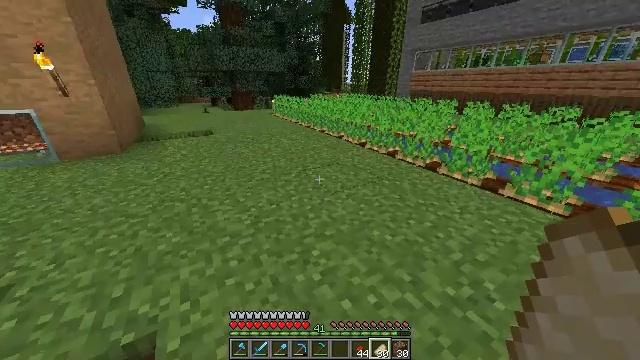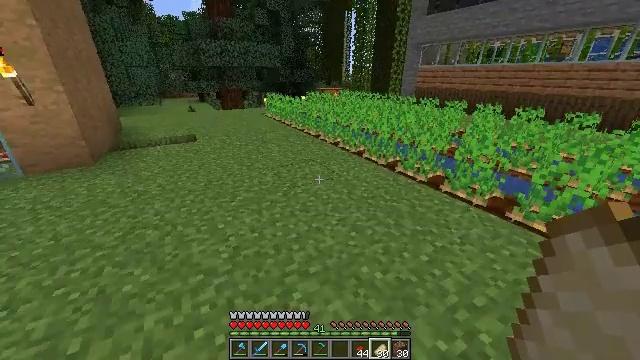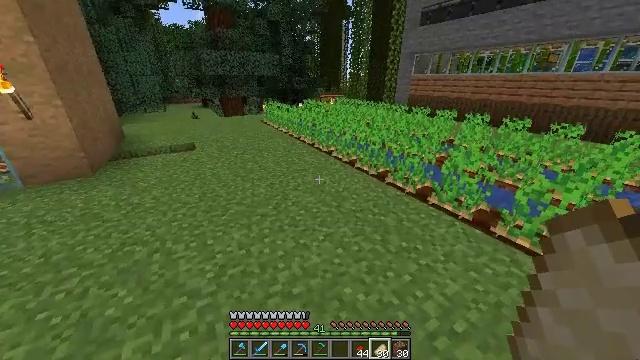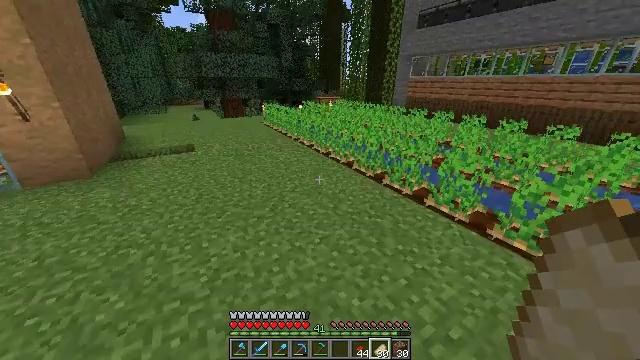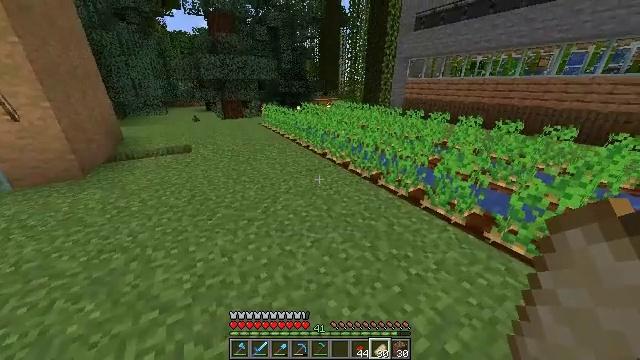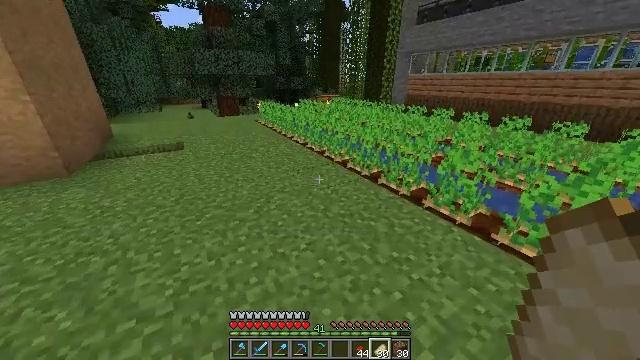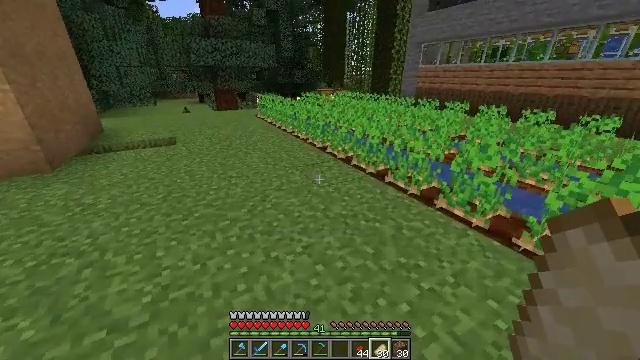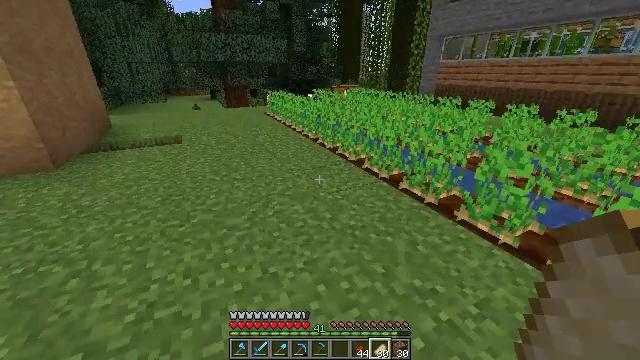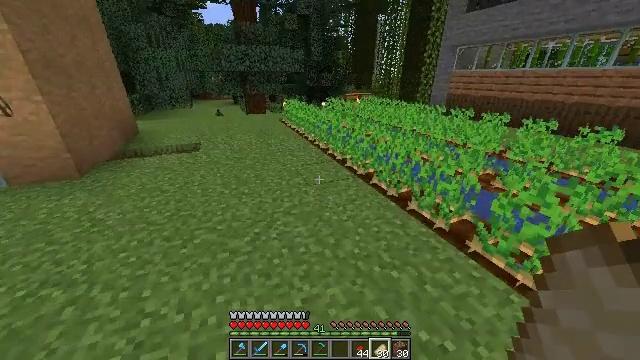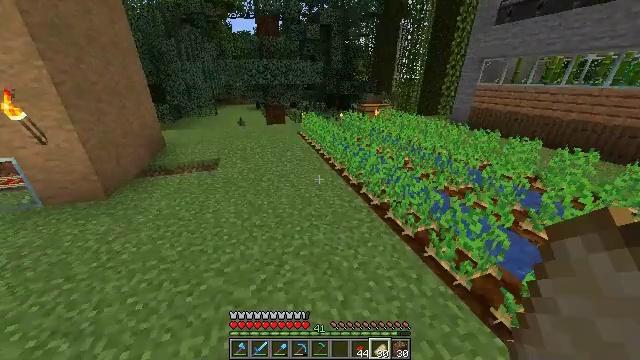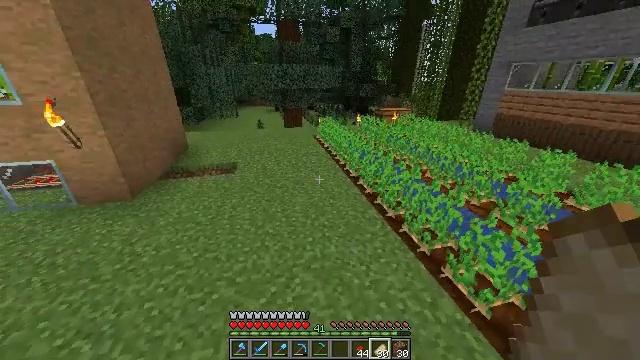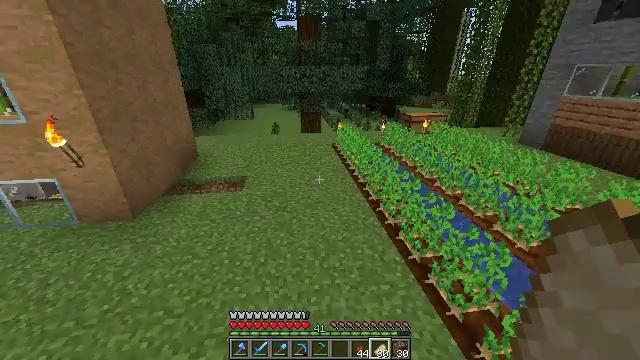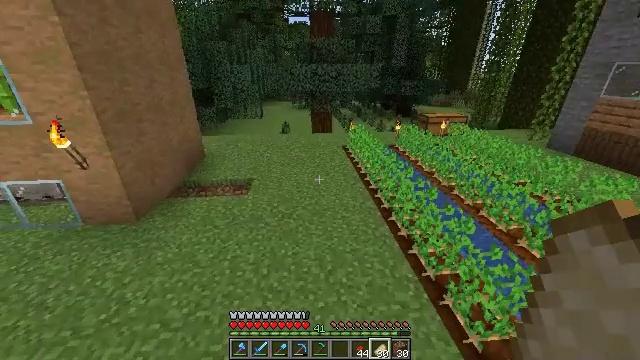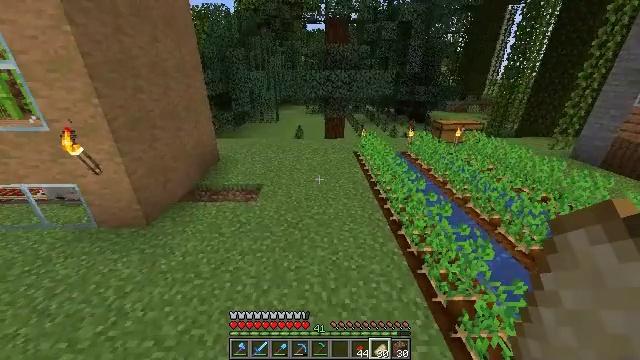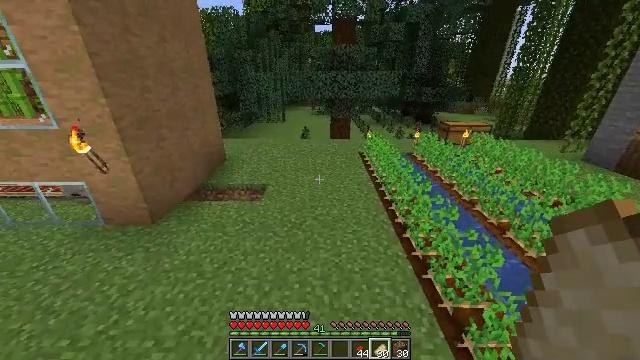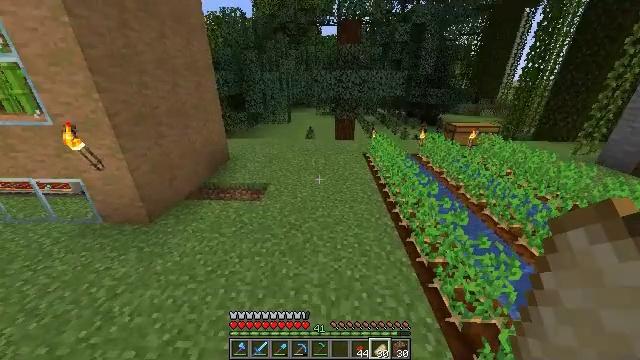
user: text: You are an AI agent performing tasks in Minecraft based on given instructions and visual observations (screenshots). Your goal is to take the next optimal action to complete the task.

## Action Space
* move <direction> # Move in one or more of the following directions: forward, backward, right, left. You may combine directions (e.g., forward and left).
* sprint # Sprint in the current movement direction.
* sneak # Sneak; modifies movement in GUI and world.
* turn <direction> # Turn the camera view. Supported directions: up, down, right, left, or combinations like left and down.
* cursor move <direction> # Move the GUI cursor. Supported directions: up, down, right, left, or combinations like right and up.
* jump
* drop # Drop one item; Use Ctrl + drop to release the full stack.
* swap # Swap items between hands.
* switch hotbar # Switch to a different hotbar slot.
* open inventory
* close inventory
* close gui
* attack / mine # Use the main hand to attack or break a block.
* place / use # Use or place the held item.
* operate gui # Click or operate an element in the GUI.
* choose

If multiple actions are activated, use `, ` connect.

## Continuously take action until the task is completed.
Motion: motion action
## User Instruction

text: Interact with the crafting table to obtain a dried kelp block.
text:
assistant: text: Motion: move forward, sprint, jump
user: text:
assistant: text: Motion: move forward, sprint, jump
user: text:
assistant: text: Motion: move forward, jump
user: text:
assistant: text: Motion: move forward, jump
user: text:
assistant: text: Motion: move forward, jump
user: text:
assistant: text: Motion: move forward, turn left, jump
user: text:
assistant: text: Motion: move forward, sprint, turn left, jump
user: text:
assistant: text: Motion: move forward, sprint, turn left, jump
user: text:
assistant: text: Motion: move forward, sprint, turn left, jump
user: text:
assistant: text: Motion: move forward, sprint, turn left, jump
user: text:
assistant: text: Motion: move forward, turn left, jump
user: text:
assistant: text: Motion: move forward, turn left, jump
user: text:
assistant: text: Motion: move forward, turn left, jump
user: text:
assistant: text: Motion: move forward, turn left, jump
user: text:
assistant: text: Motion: move forward, turn left, jump
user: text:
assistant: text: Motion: move forward, jump
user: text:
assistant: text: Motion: move forward, sprint, jump
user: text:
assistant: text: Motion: move forward, sprint, jump
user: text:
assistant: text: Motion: move forward, sprint, jump
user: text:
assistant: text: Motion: move forward, jump
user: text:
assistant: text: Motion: move forward, jump
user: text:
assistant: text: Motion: move forward, jump
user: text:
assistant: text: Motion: move forward, jump
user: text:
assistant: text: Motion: move forward, jump
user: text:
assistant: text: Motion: move forward, turn left, jump
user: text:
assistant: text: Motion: move forward, turn left, jump
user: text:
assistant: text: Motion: move forward, turn left, jump
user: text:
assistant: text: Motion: move forward, turn left, jump
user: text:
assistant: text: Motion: move forward, turn left, jump
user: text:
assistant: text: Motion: move forward, sprint, turn left, jump